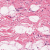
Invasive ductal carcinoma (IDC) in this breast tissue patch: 0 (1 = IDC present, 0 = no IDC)